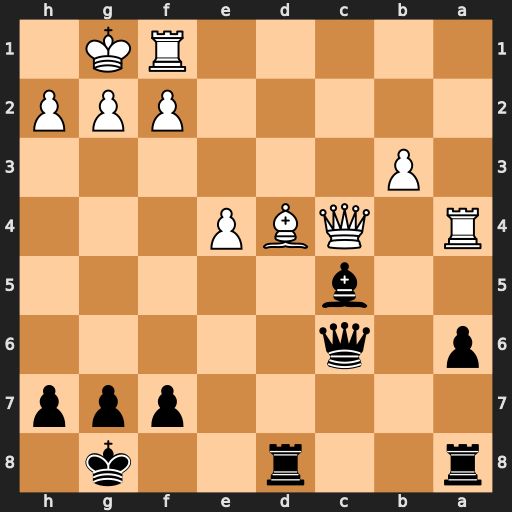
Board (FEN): r2r2k1/5ppp/p1q5/2b5/R1QBP3/1P6/5PPP/5RK1
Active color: b
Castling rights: -
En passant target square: -
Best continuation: Rxd4 Qxd4 Bxd4